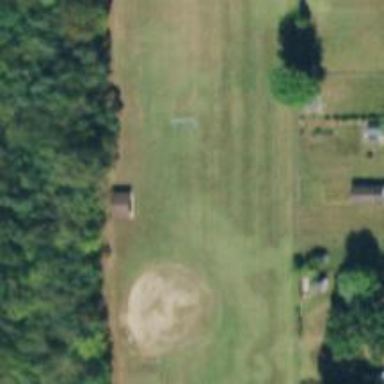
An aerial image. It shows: Baseball pitch for leisure land.